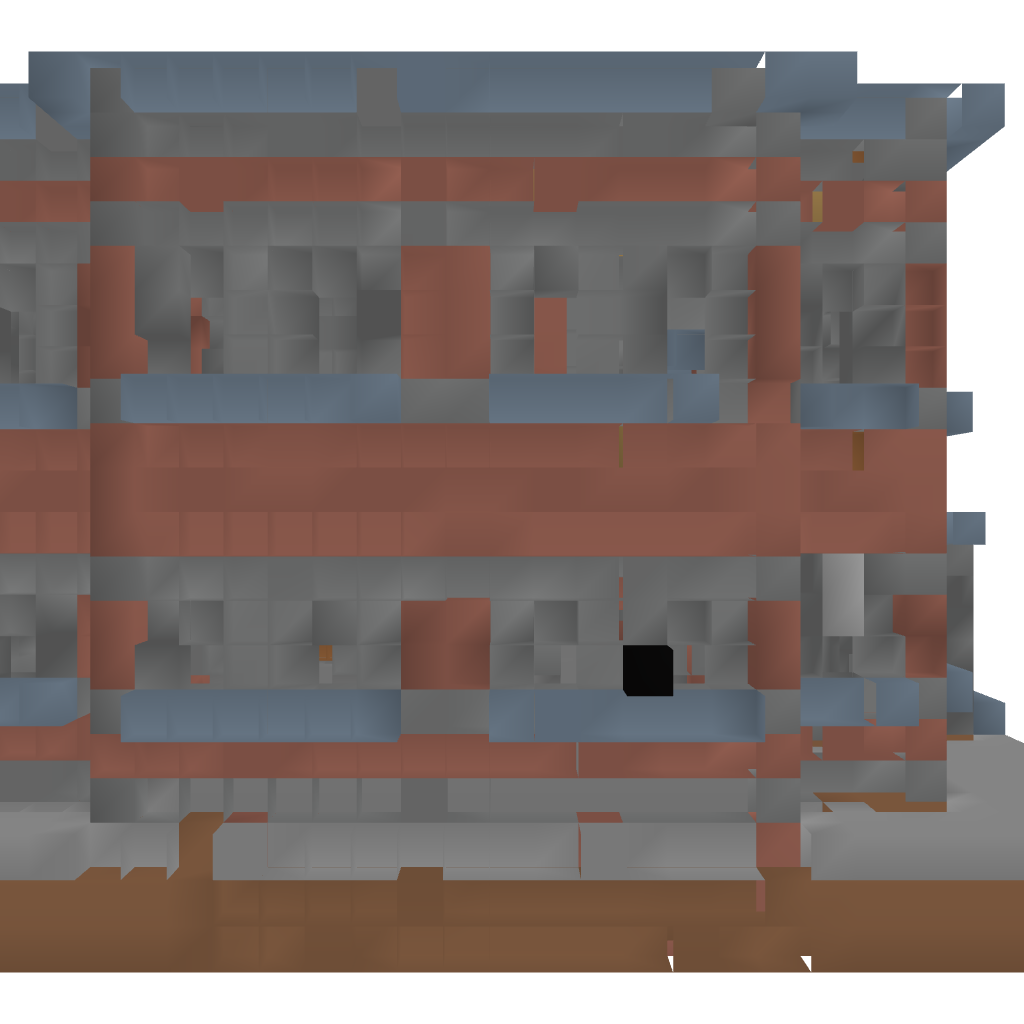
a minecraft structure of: Large brick house